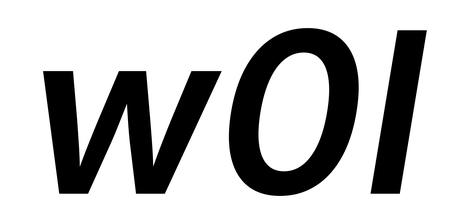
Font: Inter-Italic_SemiBold_Italic